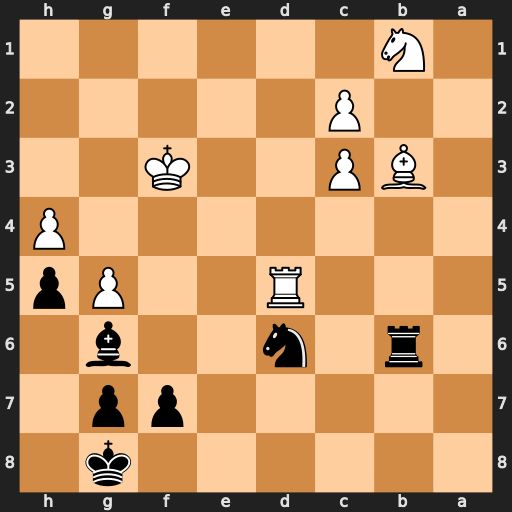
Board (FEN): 6k1/5pp1/1r1n2b1/3R2Pp/7P/1BP2K2/2P5/1N6
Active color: b
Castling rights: -
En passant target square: -
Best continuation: Be4+ Kf4 Bxd5